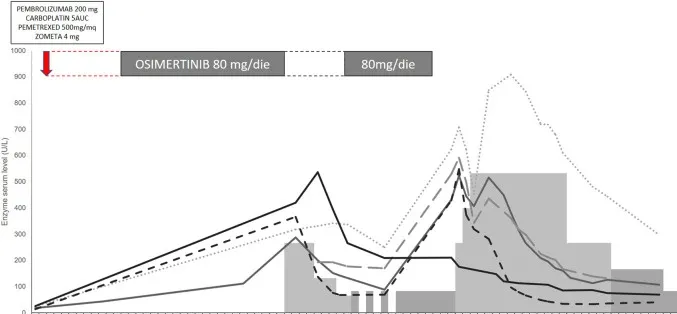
Serum enzyme trend during treatment with osimertinib after chemotherapy + pembrolizumab and concomitant steroid therapy. The modification of liver enzymes indicated grade (G) 3 liver injury, with important alterations in alkaline phosphatase (ALP), gamma-glutamyltransferase (GGT), aspartate transaminase (AST) and alanine transaminase (ALT). Although the interruption of osimertinib and the concomitant use of steroids reduced the altered enzyme values, an insufficient interval between the adverse event and osimertinib rechallenge rapidly induced new toxicity that took several days to resolve.
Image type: chart (chart)